The image is the raw time-domain waveform of a rolling-element bearing's vibration signal. Classify the bearing condition as one of: normal, inner_race, outer_race, ball.
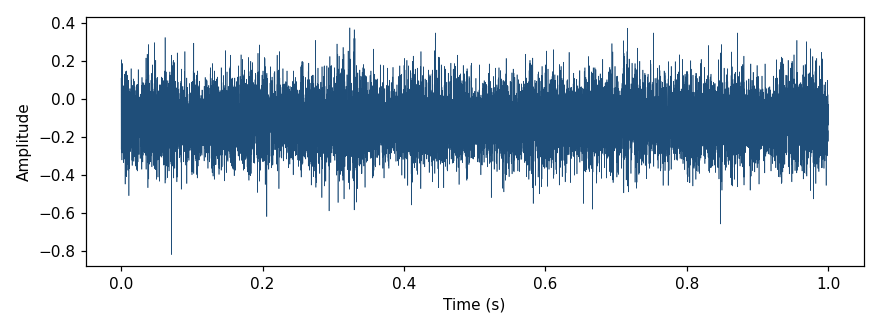
Answer: normal